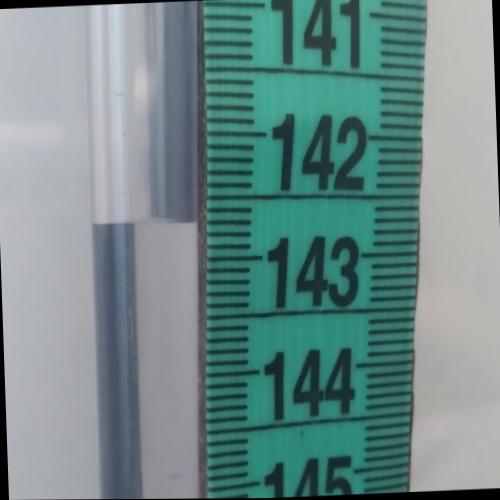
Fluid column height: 142.7 cm